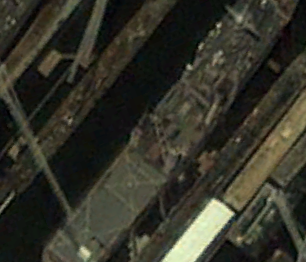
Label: combat